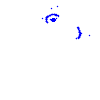
Particle: pion